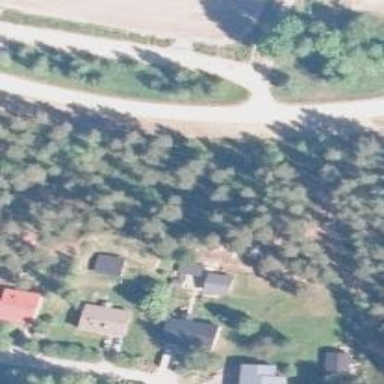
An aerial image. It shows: Path.